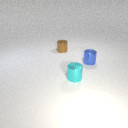
small cyan metal cylinder in front of small brown metal cylinder